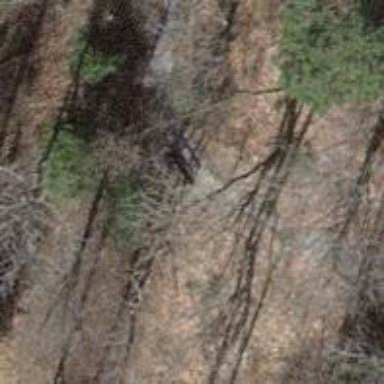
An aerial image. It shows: Brown bench.